Field crop: tomato
Growth stage: 1
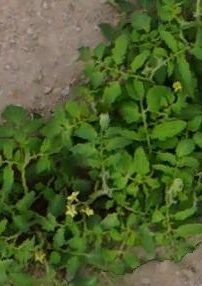
Species: tomato